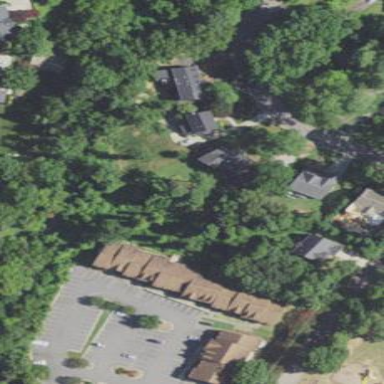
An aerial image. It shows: Residential area within neighborhood.